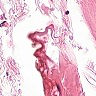
Metastatic tissue present: no